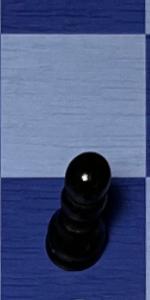
Label: Pawn_Black